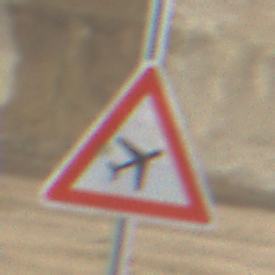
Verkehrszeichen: FlugbetriebLinks
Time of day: Midday
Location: Roofed (Beach)
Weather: Overcast
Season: NotSpecified
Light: Natural